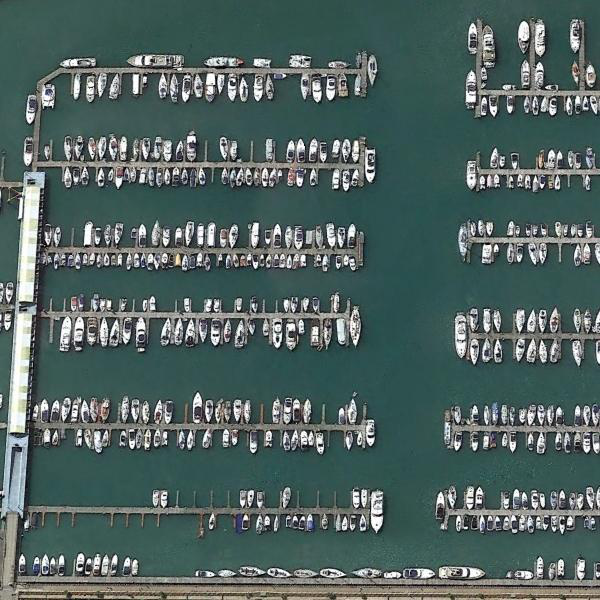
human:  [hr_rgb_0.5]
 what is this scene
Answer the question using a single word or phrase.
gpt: port